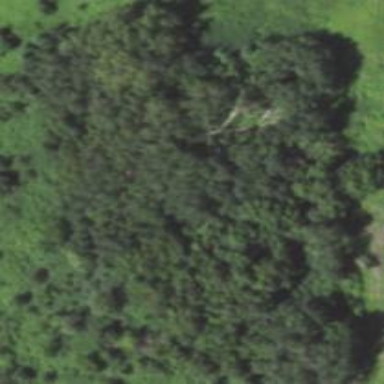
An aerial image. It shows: Woodland with mixed leaf cycle.